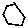
Label: hexagon